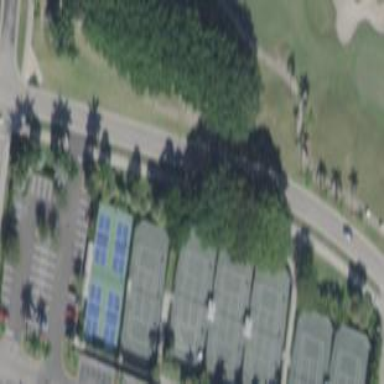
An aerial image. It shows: Tennis court on the leisure land pitch.